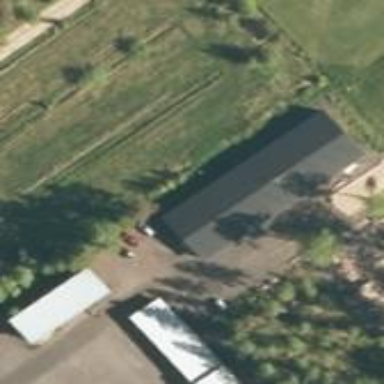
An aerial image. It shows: Stable building.